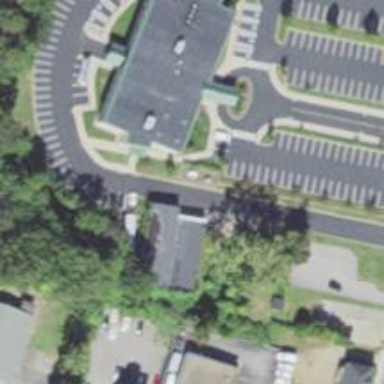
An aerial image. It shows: Clinic building offering healthcare services.